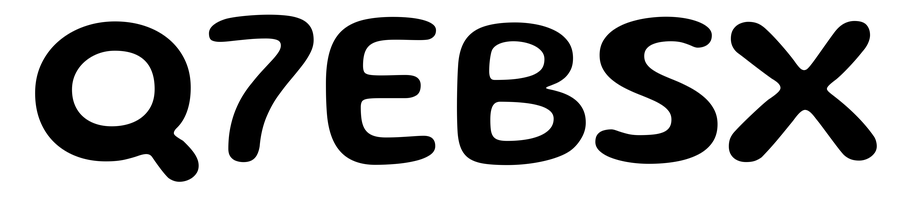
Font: Gluten_Medium